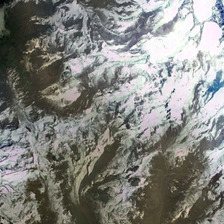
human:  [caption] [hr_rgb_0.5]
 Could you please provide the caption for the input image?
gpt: some white snows cover a part of khaki irregular mountain .

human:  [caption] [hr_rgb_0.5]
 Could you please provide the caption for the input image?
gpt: the rugged mountains are in an unbroken line .

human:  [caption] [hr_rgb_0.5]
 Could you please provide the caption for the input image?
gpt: the yellow mountain is a piece of water wet .

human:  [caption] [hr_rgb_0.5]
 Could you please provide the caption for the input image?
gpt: some white snows cover a part of khaki irregular mountain .

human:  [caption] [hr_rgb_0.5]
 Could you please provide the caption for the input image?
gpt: the yellow mountain is a piece of water wet .